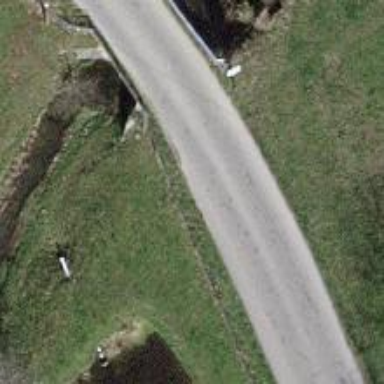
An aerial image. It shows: Unclassified road.